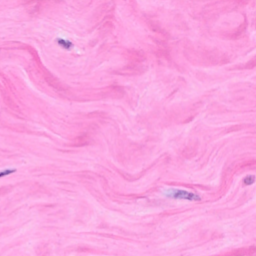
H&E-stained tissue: Breast